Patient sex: F
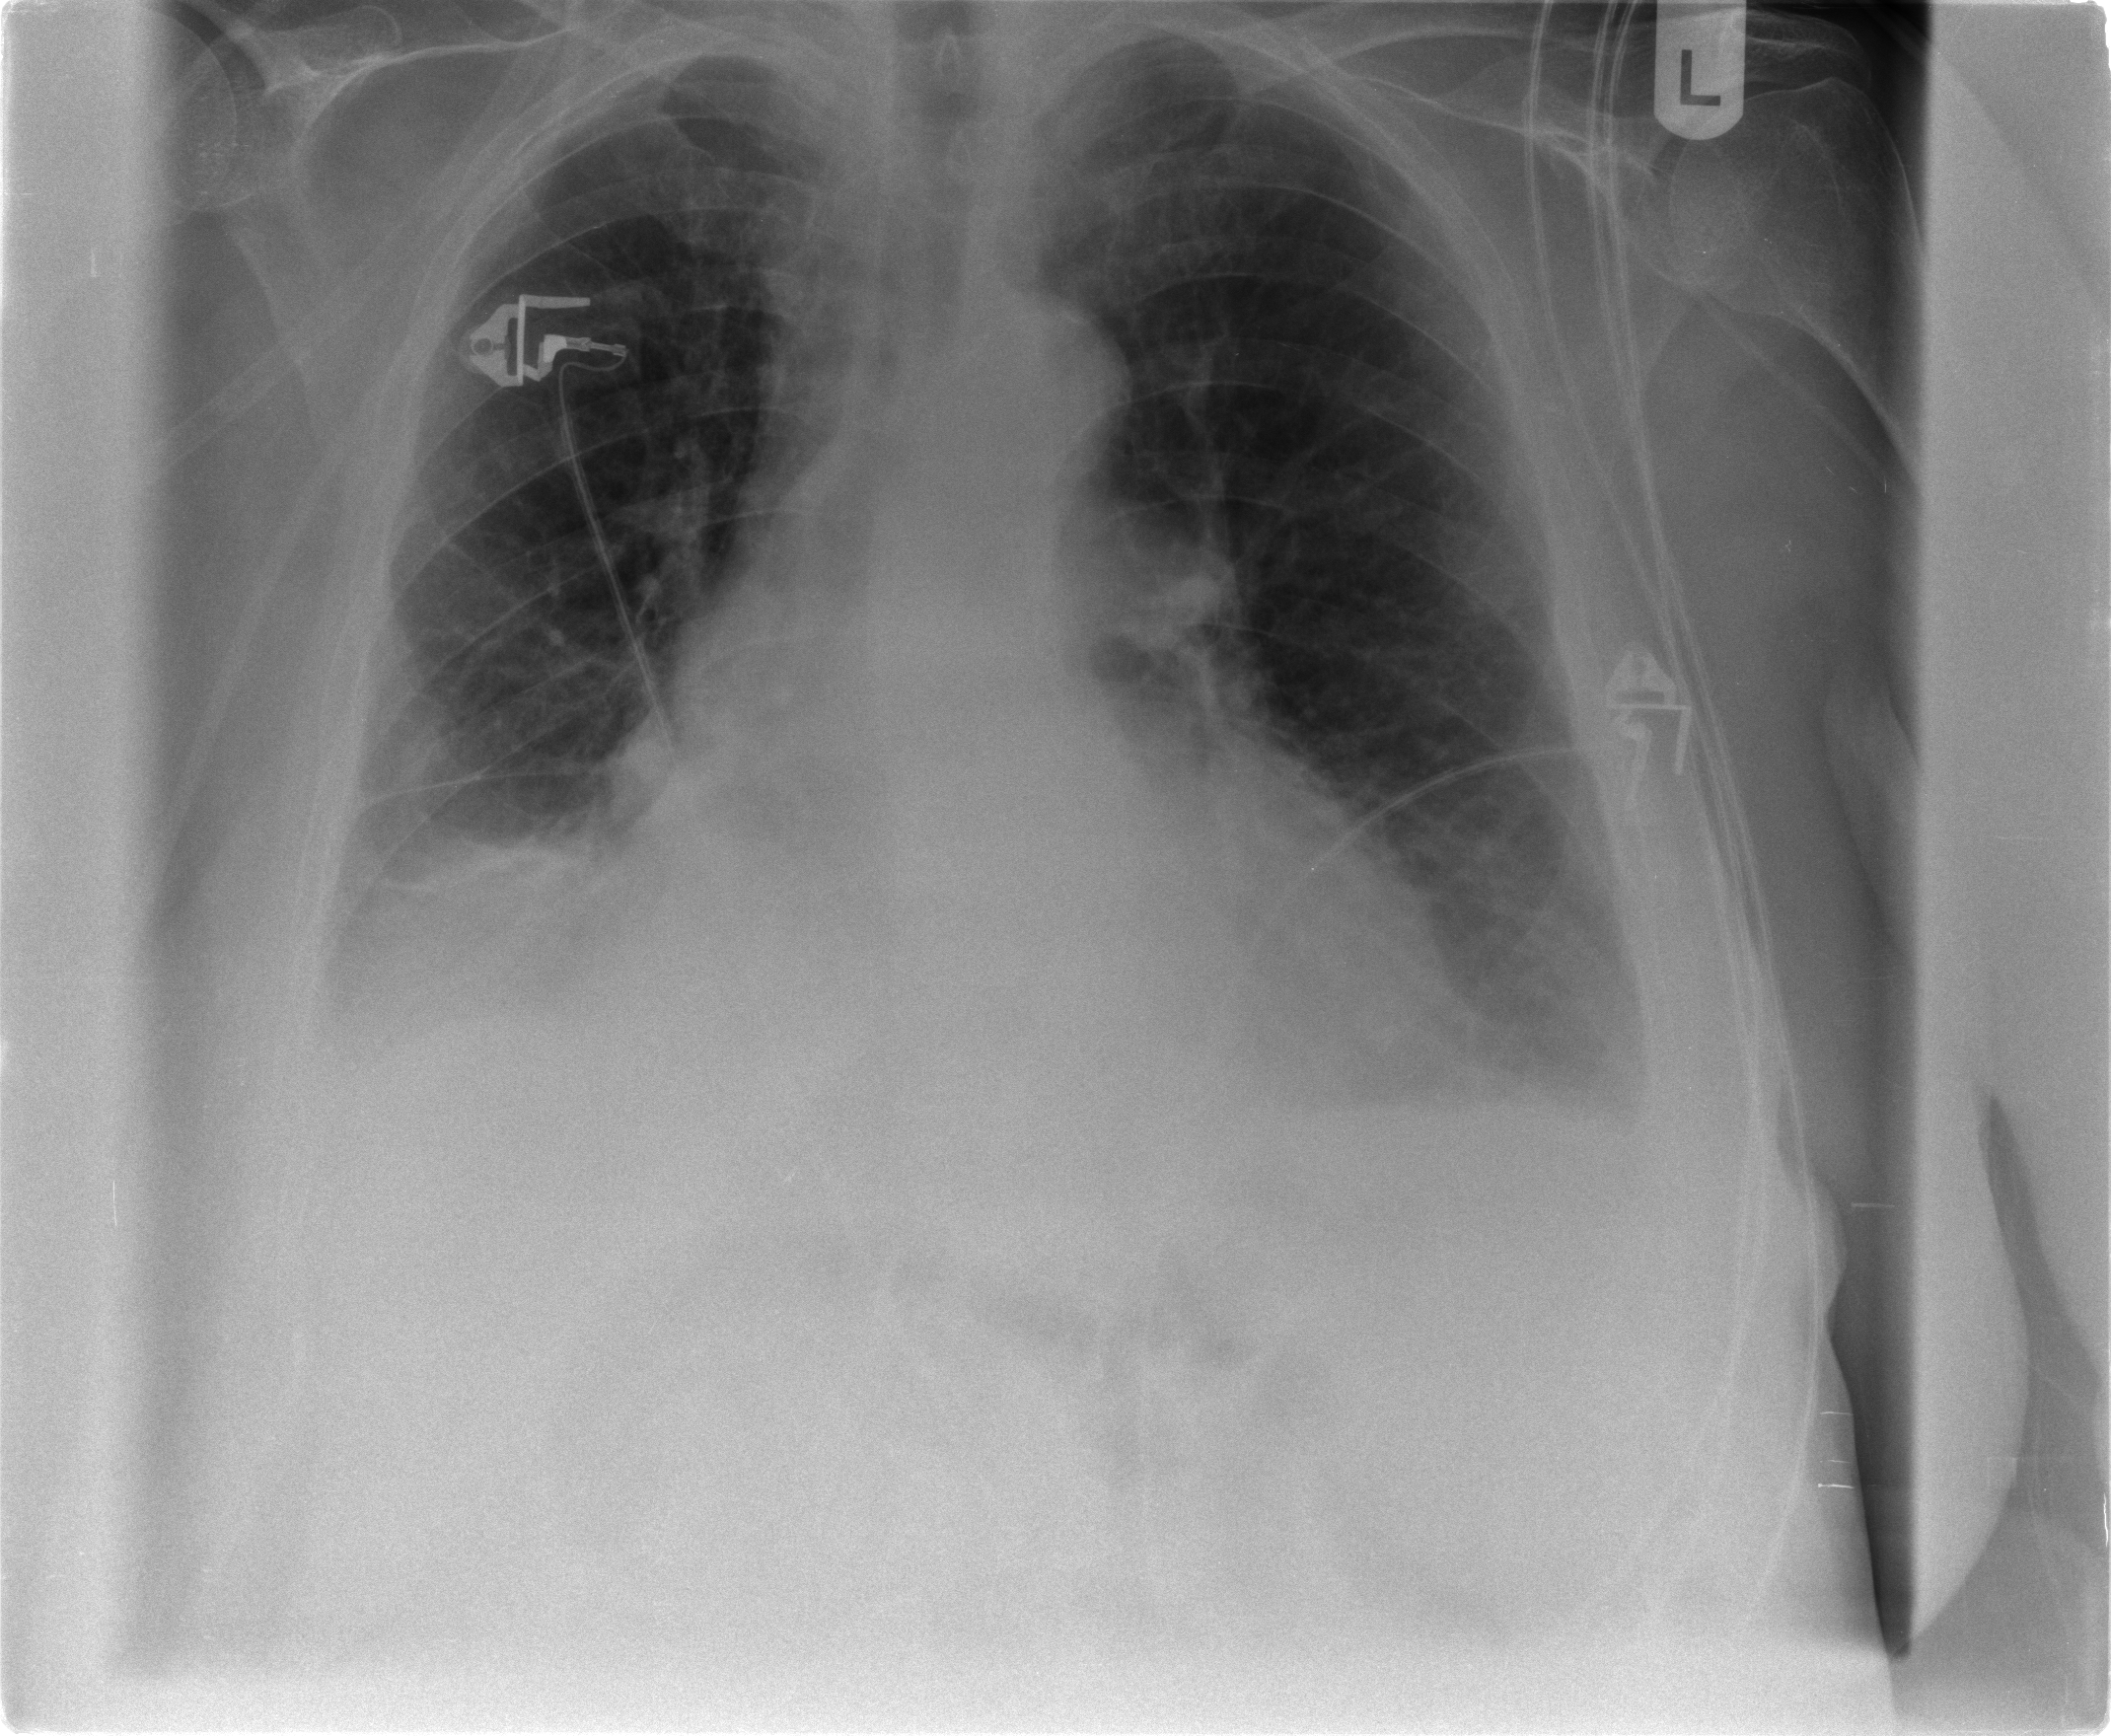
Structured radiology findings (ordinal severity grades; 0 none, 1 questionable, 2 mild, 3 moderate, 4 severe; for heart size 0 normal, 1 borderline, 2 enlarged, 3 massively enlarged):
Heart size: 2
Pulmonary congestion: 2
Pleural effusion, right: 1
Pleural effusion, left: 2
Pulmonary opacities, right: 0
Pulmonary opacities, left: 0
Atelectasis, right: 2
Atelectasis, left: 2